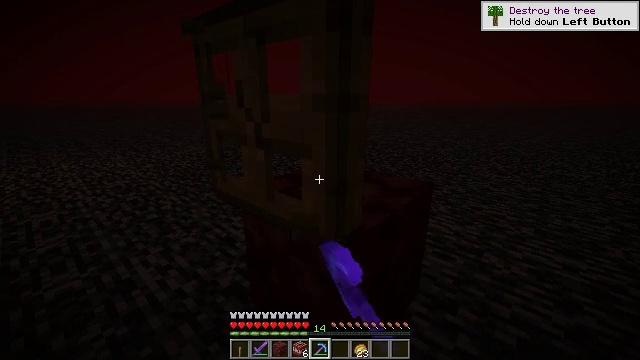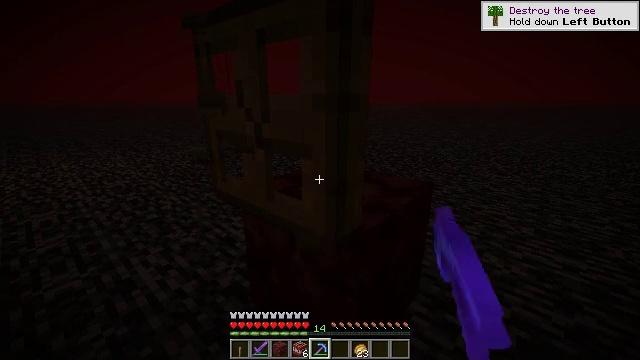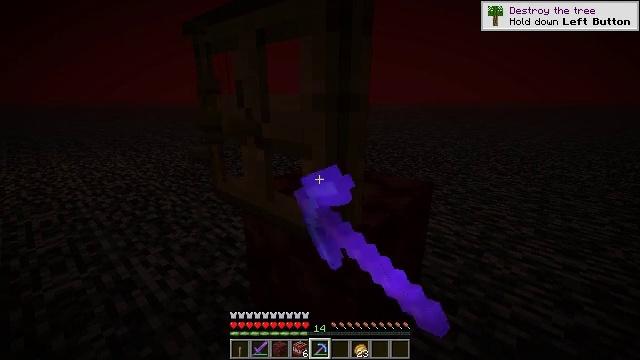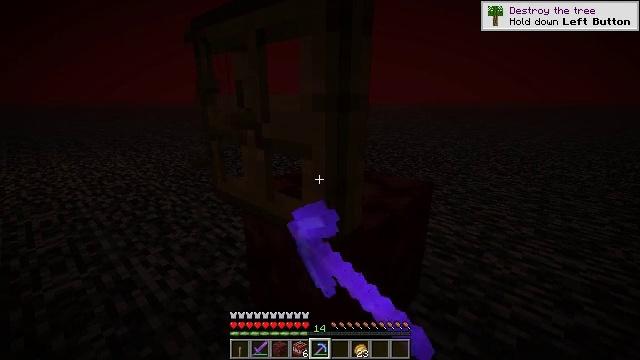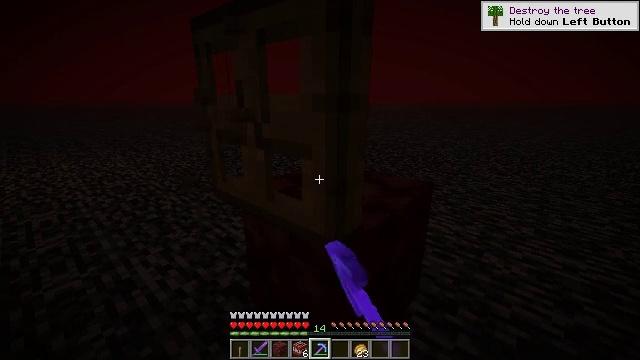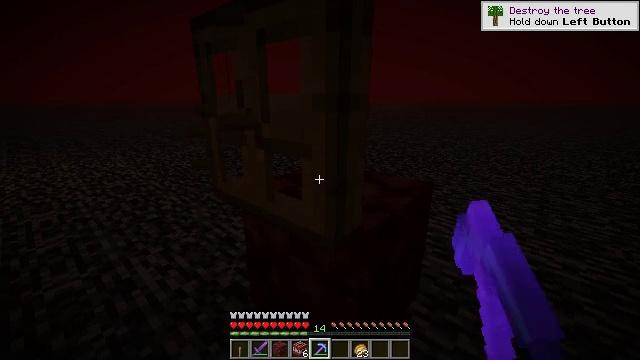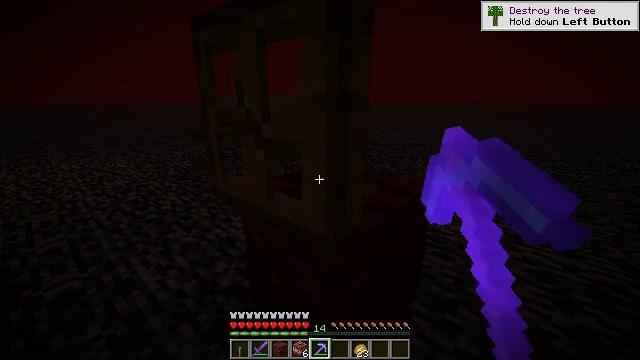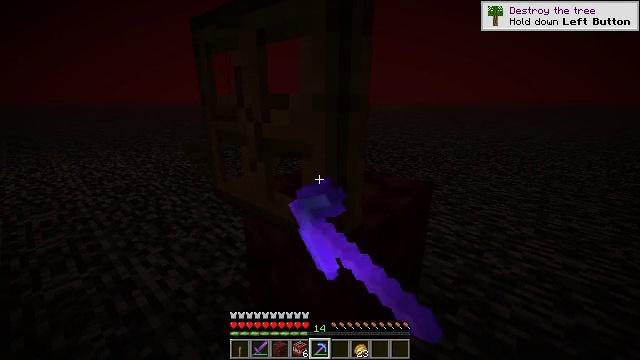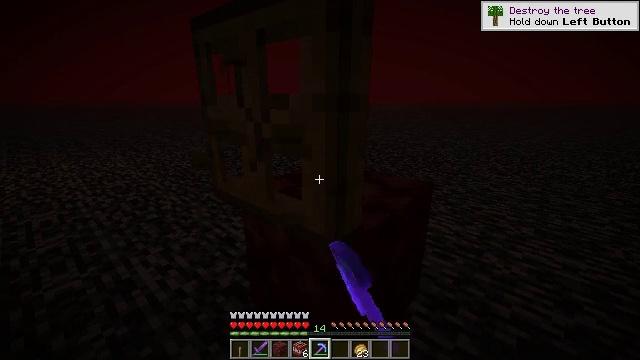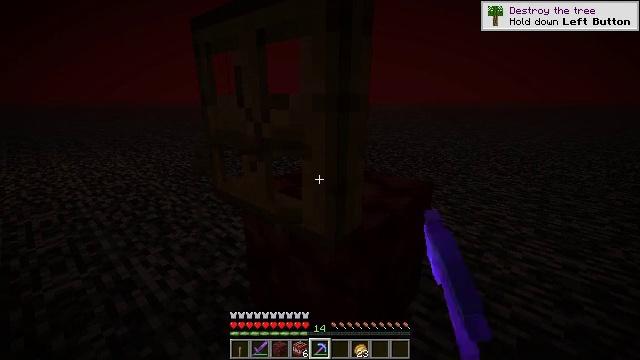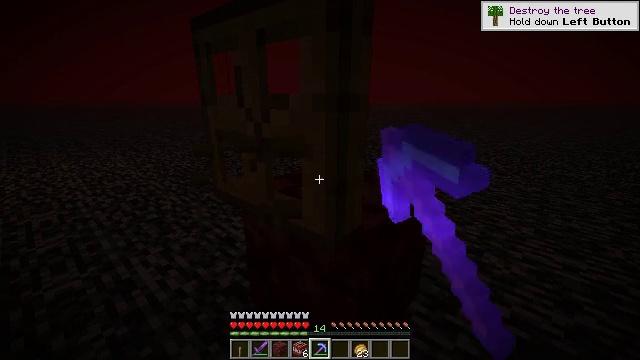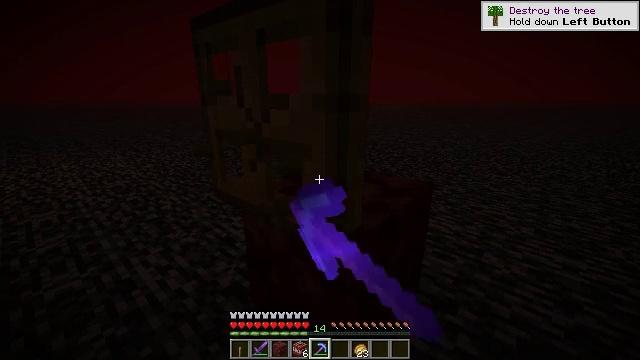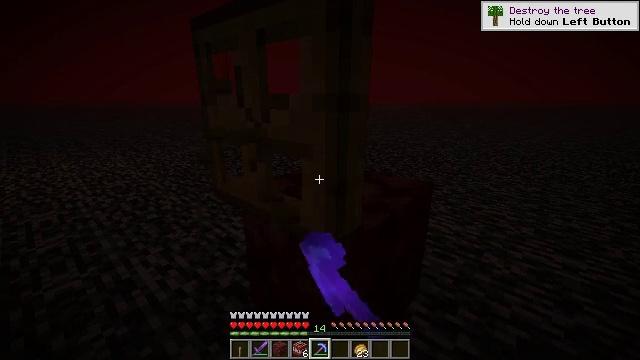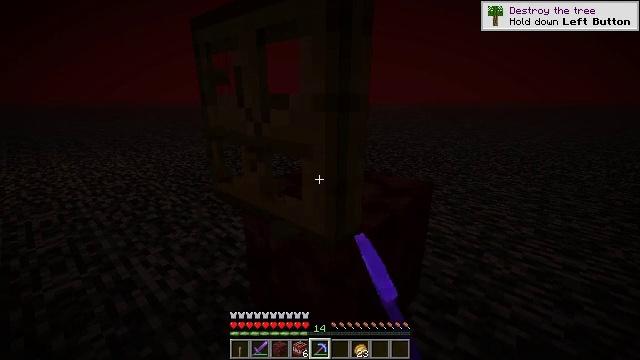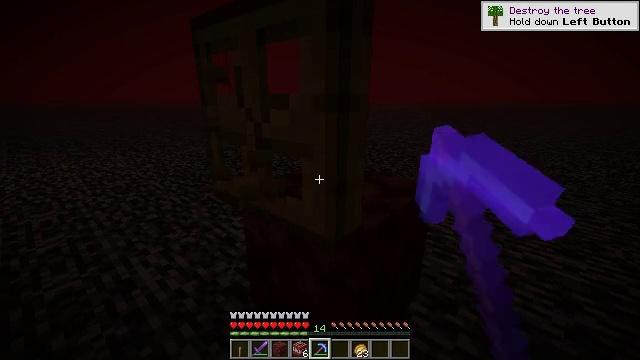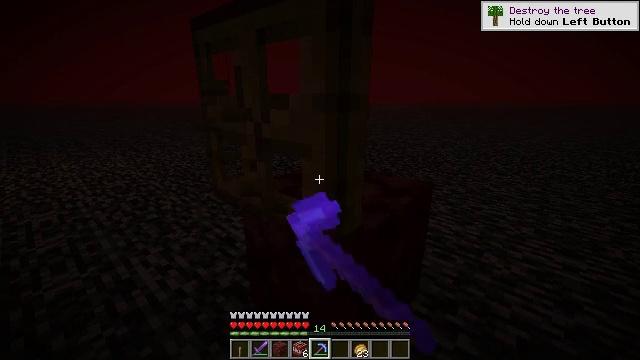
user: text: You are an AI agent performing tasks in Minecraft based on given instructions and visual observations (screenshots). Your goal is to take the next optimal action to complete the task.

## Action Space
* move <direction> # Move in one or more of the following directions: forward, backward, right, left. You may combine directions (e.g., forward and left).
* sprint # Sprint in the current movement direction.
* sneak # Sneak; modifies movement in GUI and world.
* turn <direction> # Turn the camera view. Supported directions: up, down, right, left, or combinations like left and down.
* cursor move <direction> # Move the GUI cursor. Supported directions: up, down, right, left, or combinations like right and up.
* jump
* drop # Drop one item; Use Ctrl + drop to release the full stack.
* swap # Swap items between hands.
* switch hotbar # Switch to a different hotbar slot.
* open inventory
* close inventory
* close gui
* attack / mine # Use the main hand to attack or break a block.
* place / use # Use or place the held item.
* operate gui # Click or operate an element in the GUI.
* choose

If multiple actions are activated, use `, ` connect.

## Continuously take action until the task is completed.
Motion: motion action
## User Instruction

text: Remove the oak trapdoor from its place.
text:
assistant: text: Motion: attack / mine
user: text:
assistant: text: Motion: attack / mine
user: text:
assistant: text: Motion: attack / mine
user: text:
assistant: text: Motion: attack / mine
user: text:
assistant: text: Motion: attack / mine
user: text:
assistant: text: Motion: attack / mine
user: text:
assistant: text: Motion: attack / mine
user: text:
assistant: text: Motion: attack / mine
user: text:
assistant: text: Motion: attack / mine
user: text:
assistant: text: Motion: attack / mine
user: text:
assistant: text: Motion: attack / mine
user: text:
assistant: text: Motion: attack / mine
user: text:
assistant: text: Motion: attack / mine
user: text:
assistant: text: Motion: attack / mine
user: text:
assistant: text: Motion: attack / mine
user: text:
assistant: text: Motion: attack / mine
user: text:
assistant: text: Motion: attack / mine
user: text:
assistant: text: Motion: attack / mine
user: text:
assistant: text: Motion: attack / mine
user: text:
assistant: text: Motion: attack / mine
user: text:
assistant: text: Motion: attack / mine
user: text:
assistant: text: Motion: attack / mine
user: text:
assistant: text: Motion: attack / mine
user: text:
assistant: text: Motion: attack / mine
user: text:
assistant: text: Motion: attack / mine
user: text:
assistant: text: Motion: attack / mine
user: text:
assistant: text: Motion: attack / mine
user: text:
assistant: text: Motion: attack / mine
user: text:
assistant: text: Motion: attack / mine
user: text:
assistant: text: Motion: attack / mine